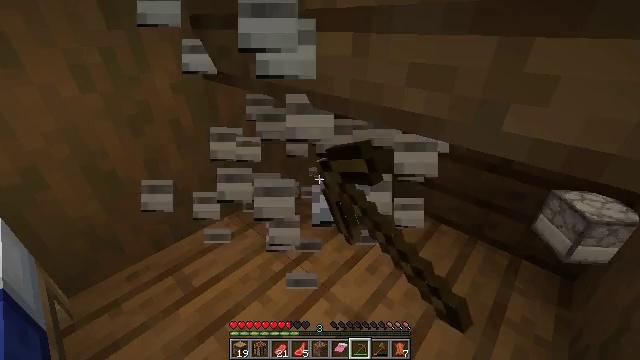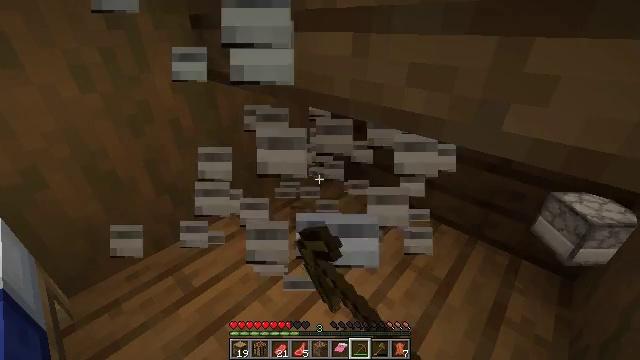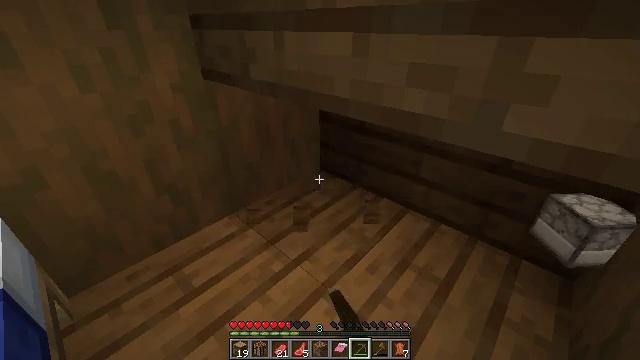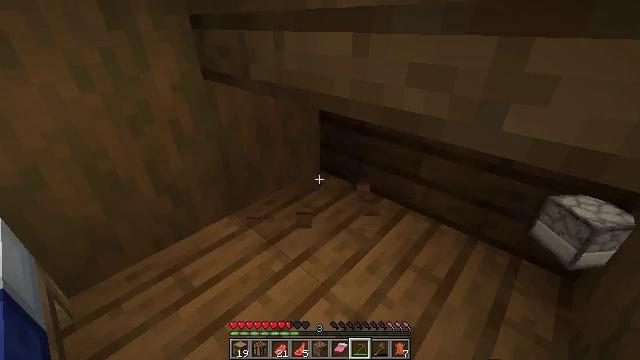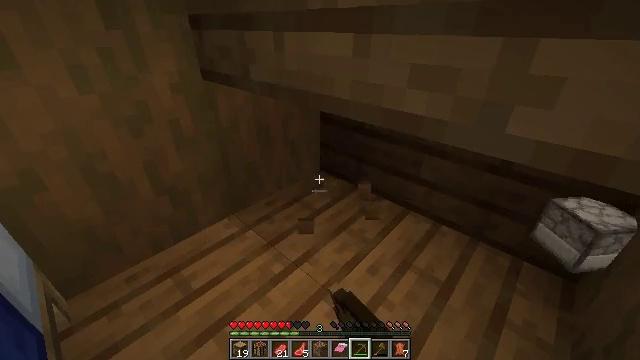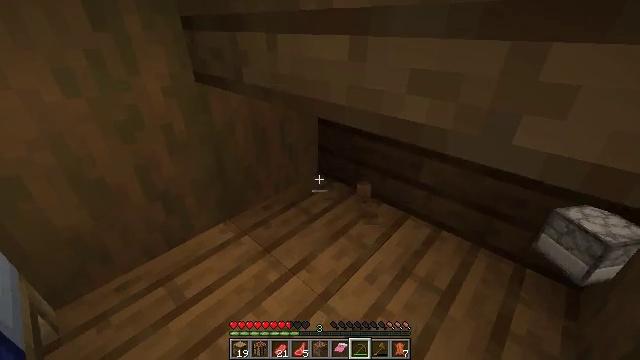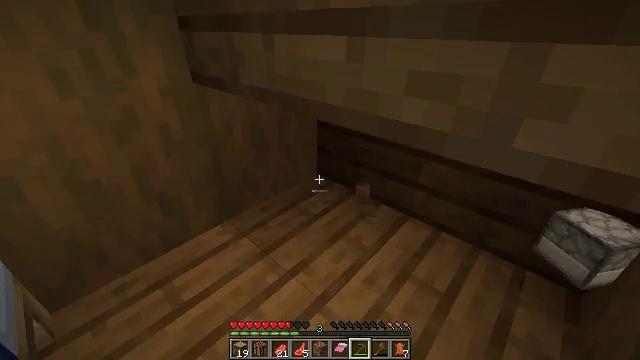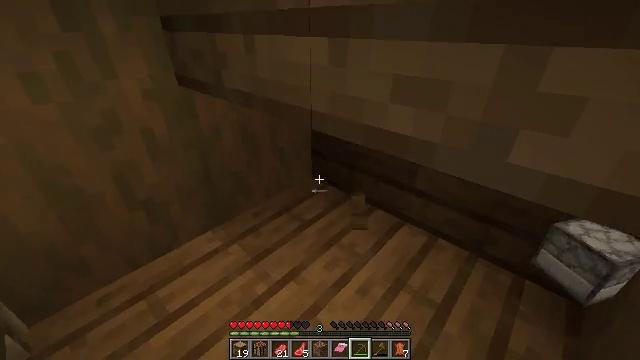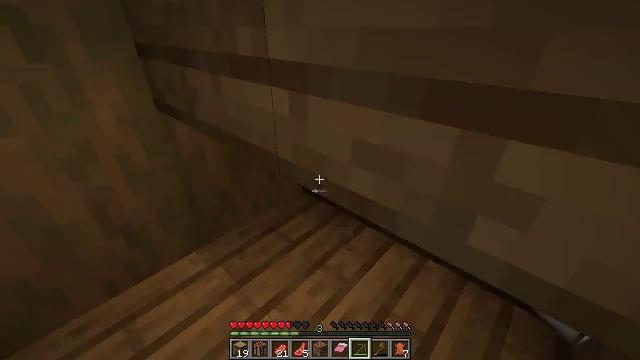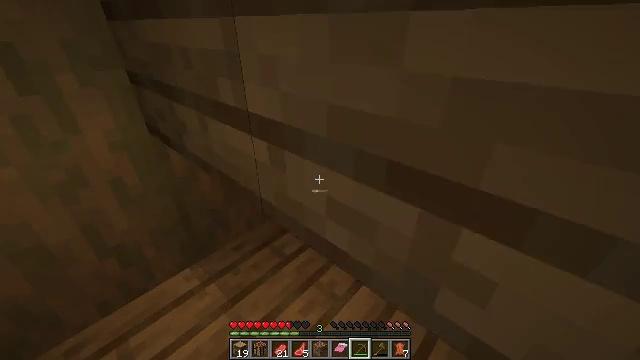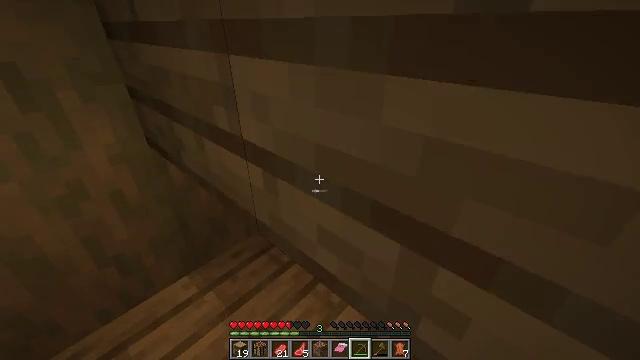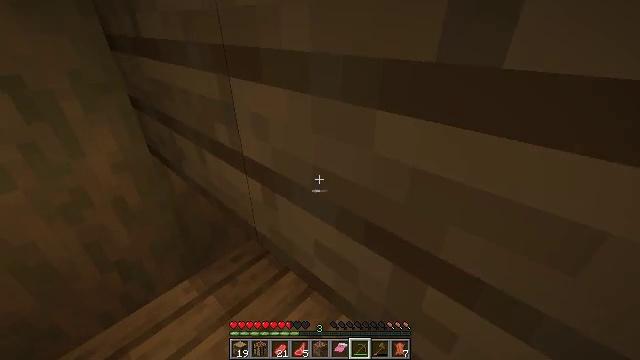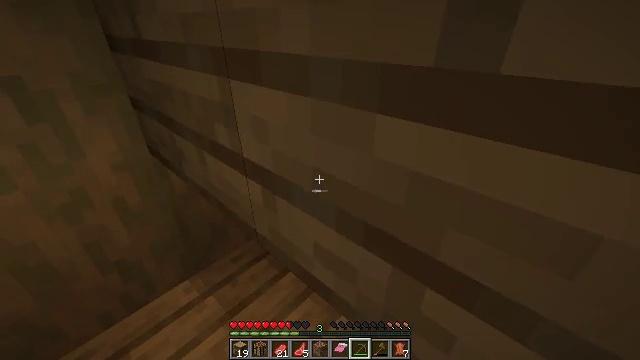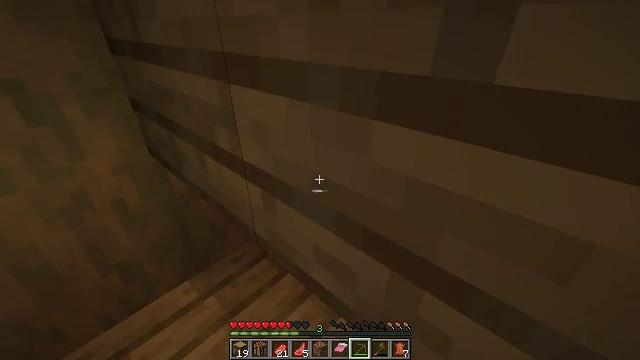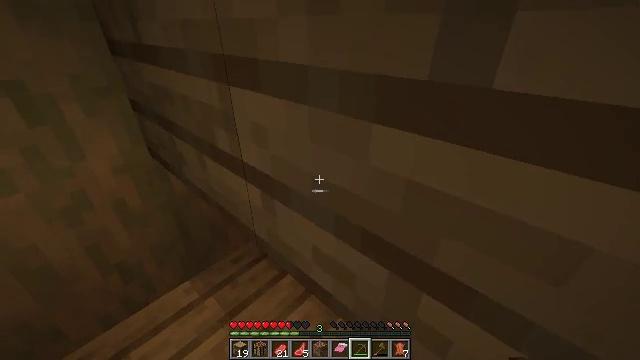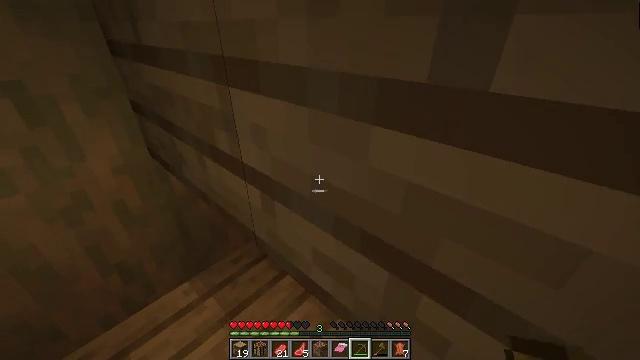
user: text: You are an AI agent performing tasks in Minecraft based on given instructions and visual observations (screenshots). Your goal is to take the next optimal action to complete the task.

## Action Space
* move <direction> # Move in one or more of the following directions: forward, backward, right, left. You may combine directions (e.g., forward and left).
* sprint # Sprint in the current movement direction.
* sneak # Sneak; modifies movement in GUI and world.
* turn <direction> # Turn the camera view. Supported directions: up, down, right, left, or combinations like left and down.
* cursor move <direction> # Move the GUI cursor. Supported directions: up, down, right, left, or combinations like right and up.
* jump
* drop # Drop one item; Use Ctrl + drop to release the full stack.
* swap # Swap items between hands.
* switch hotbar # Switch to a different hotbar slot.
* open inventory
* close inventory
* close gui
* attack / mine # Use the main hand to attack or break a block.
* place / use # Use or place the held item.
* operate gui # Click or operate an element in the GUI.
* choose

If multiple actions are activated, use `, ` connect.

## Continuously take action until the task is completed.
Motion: motion action
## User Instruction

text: Gather the lantern to use it later.
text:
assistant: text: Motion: sneak, attack / mine
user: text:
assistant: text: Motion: sneak, attack / mine
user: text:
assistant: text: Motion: sneak, attack / mine
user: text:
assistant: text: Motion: move forward, sneak
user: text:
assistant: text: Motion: move forward and move right, sneak
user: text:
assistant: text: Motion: move forward and move right, sneak
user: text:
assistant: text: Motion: move forward and move right
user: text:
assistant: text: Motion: move forward and move right
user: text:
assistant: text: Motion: move forward and move right
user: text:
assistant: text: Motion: no_op
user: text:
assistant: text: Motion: no_op
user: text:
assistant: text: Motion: no_op
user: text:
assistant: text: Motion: no_op
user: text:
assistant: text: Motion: no_op
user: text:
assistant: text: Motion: no_op
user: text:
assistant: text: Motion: no_op
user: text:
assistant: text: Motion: move back
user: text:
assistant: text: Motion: move back, turn right and down
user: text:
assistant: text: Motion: move back, turn right and down
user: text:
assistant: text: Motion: move back, turn right and down
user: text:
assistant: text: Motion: move back
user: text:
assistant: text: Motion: no_op
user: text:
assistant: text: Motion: no_op
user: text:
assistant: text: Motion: no_op
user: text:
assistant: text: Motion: turn right and up
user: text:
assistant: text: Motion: no_op
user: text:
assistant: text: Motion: no_op
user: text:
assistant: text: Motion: no_op
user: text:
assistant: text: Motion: no_op
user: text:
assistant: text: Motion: open inventory